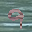
Label: 9